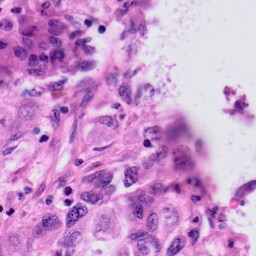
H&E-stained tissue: Skin